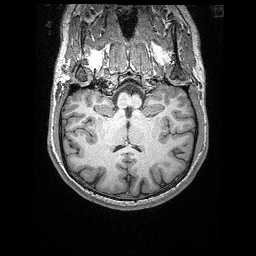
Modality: T1w
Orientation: sagittal
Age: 21
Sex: male
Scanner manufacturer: siemens
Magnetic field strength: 3 T
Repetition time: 2.4 s
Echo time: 0.03 s